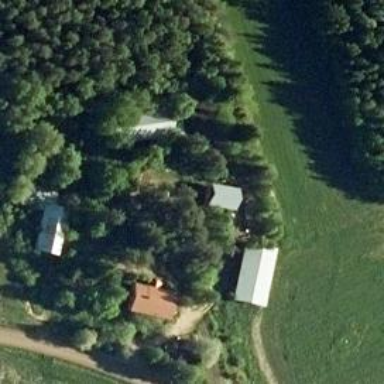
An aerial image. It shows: Farm.